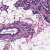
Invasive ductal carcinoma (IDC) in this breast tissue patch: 0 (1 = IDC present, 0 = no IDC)